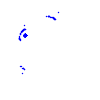
Particle: proton